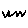
Label: zigzag